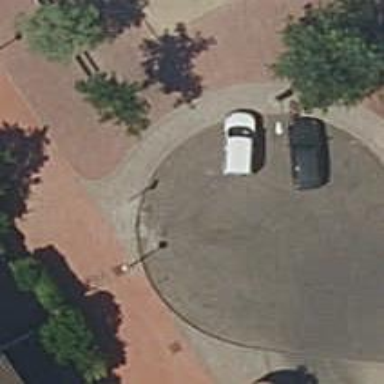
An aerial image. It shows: Turning circle on the road.